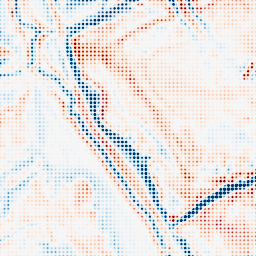
Category: multiscale
Decomposition family: dog
Decomposition parameters: sigma_low: 2
sigma_high: 5
Upsampling method: sinc_hamming
Upsampling parameters: scale: 8
kernel_size: 4
Upsampling scale: 8